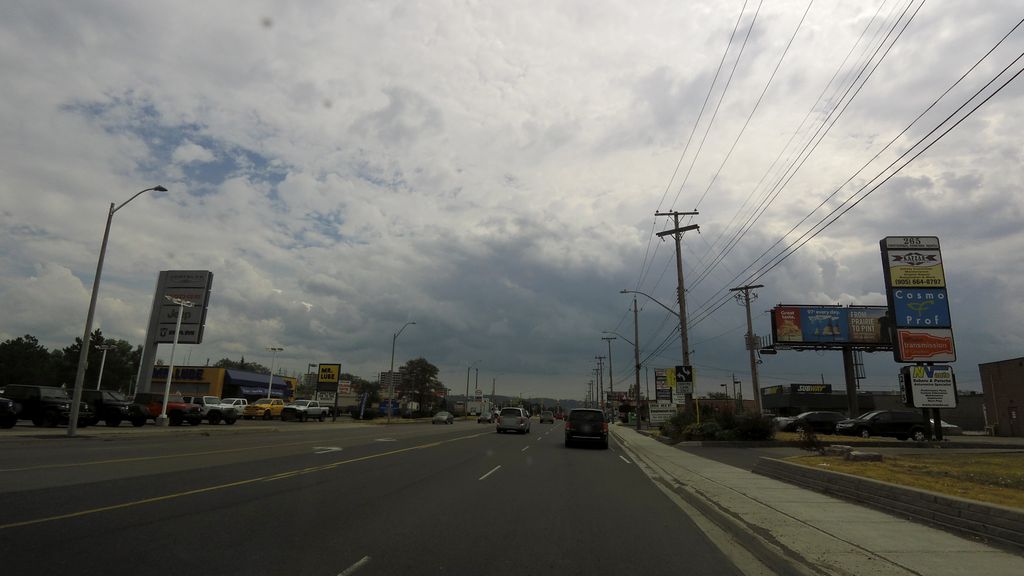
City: hamilton